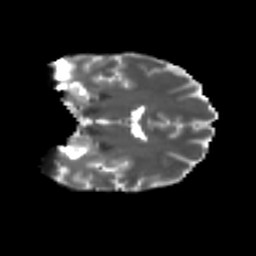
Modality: T2w
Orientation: coronal
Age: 26
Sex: male
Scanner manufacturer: ge
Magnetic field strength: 3 T
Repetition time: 7.8 s
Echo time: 0.061 s